Question: I have a column which have only "yes" and "no" values.
I want if column value is "yes" then only that cell background color is red
else "no" then background color is yellow
but this code colors whole row :
'''
if ADOTable1.FieldByName('Clubs').AsString = 'yes' then
begin
DBGrid1.Canvas.Brush.Color := clRed;
DBGrid1.DefaultDrawColumnCell(Rect, DataCol, Column, State);
end;
'''
Thanks for your replies.
My real code look like that. The "netice" column only have "L, D, W,".
'''
if Column.FieldName = 'netice' then
begin
if ADOTable1.FieldByName('netice').AsString = 'L' then
DBGrid1.Canvas.Brush.Color := clgreen ;
if ADOTable1.FieldByName('netice').AsString = 'D' then
DBGrid1.Canvas.Brush.Color := clRed ;
if ADOTable1.FieldByName('netice').AsString = 'W' then
DBGrid1.Canvas.Brush.Color := clYellow ;
end;
DBGrid1.DefaultDrawColumnCell(Rect, DataCol, Column, State);
end;
'''
but I need L--green, D--red, W--yellow
I am using Delphi 2010.

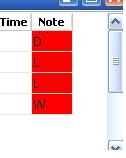
Answer: You need to add a condition to restrict changing of the brush color only to the column of your choice. In code it could be:
'''
procedure TForm1.DBGrid1DrawColumnCell(Sender: TObject; const Rect: TRect;
DataCol: Integer; Column: TColumn; State: TGridDrawState);
var
Field: TField;
begin
// store the currently rendered cell's column assigned field reference
// (if any) to the local variable (there's quite expensive getter)
Field := Column.Field;
// if the rendered cell's column has assigned a field and this field's
// name is 'Clubs' (compared without case sensitivity), then, and only
// then change the brush color...
if Assigned(Field) and SameText(Field.FieldName, 'Clubs') then
begin
if Field.AsString = 'yes' then
DBGrid1.Canvas.Brush.Color := clRed
else
DBGrid1.Canvas.Brush.Color := clYellow;
end;
DBGrid1.DefaultDrawColumnCell(Rect, DataCol, Column, State);
end;
'''
I'd prefer this before 'Column.FieldName' because 'Column.FieldName' does not yet guarantee that there is such field in the linked dataset. Accessing the field directly is therefore safer in this manner.